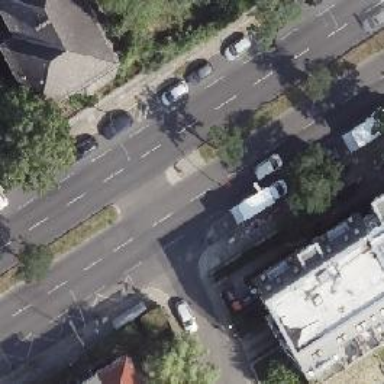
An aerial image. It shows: Unmarked road crossing.